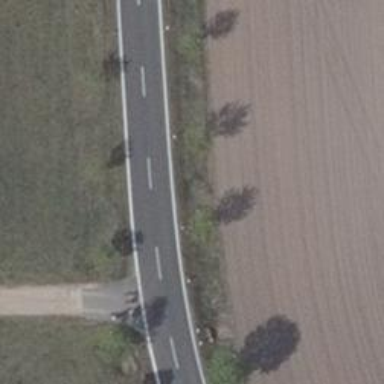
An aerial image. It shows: Secondary road with asphalt surface.